Field crop: maize
Growth stage: 2
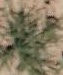
Species: salsola